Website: crate-barrel
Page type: cart
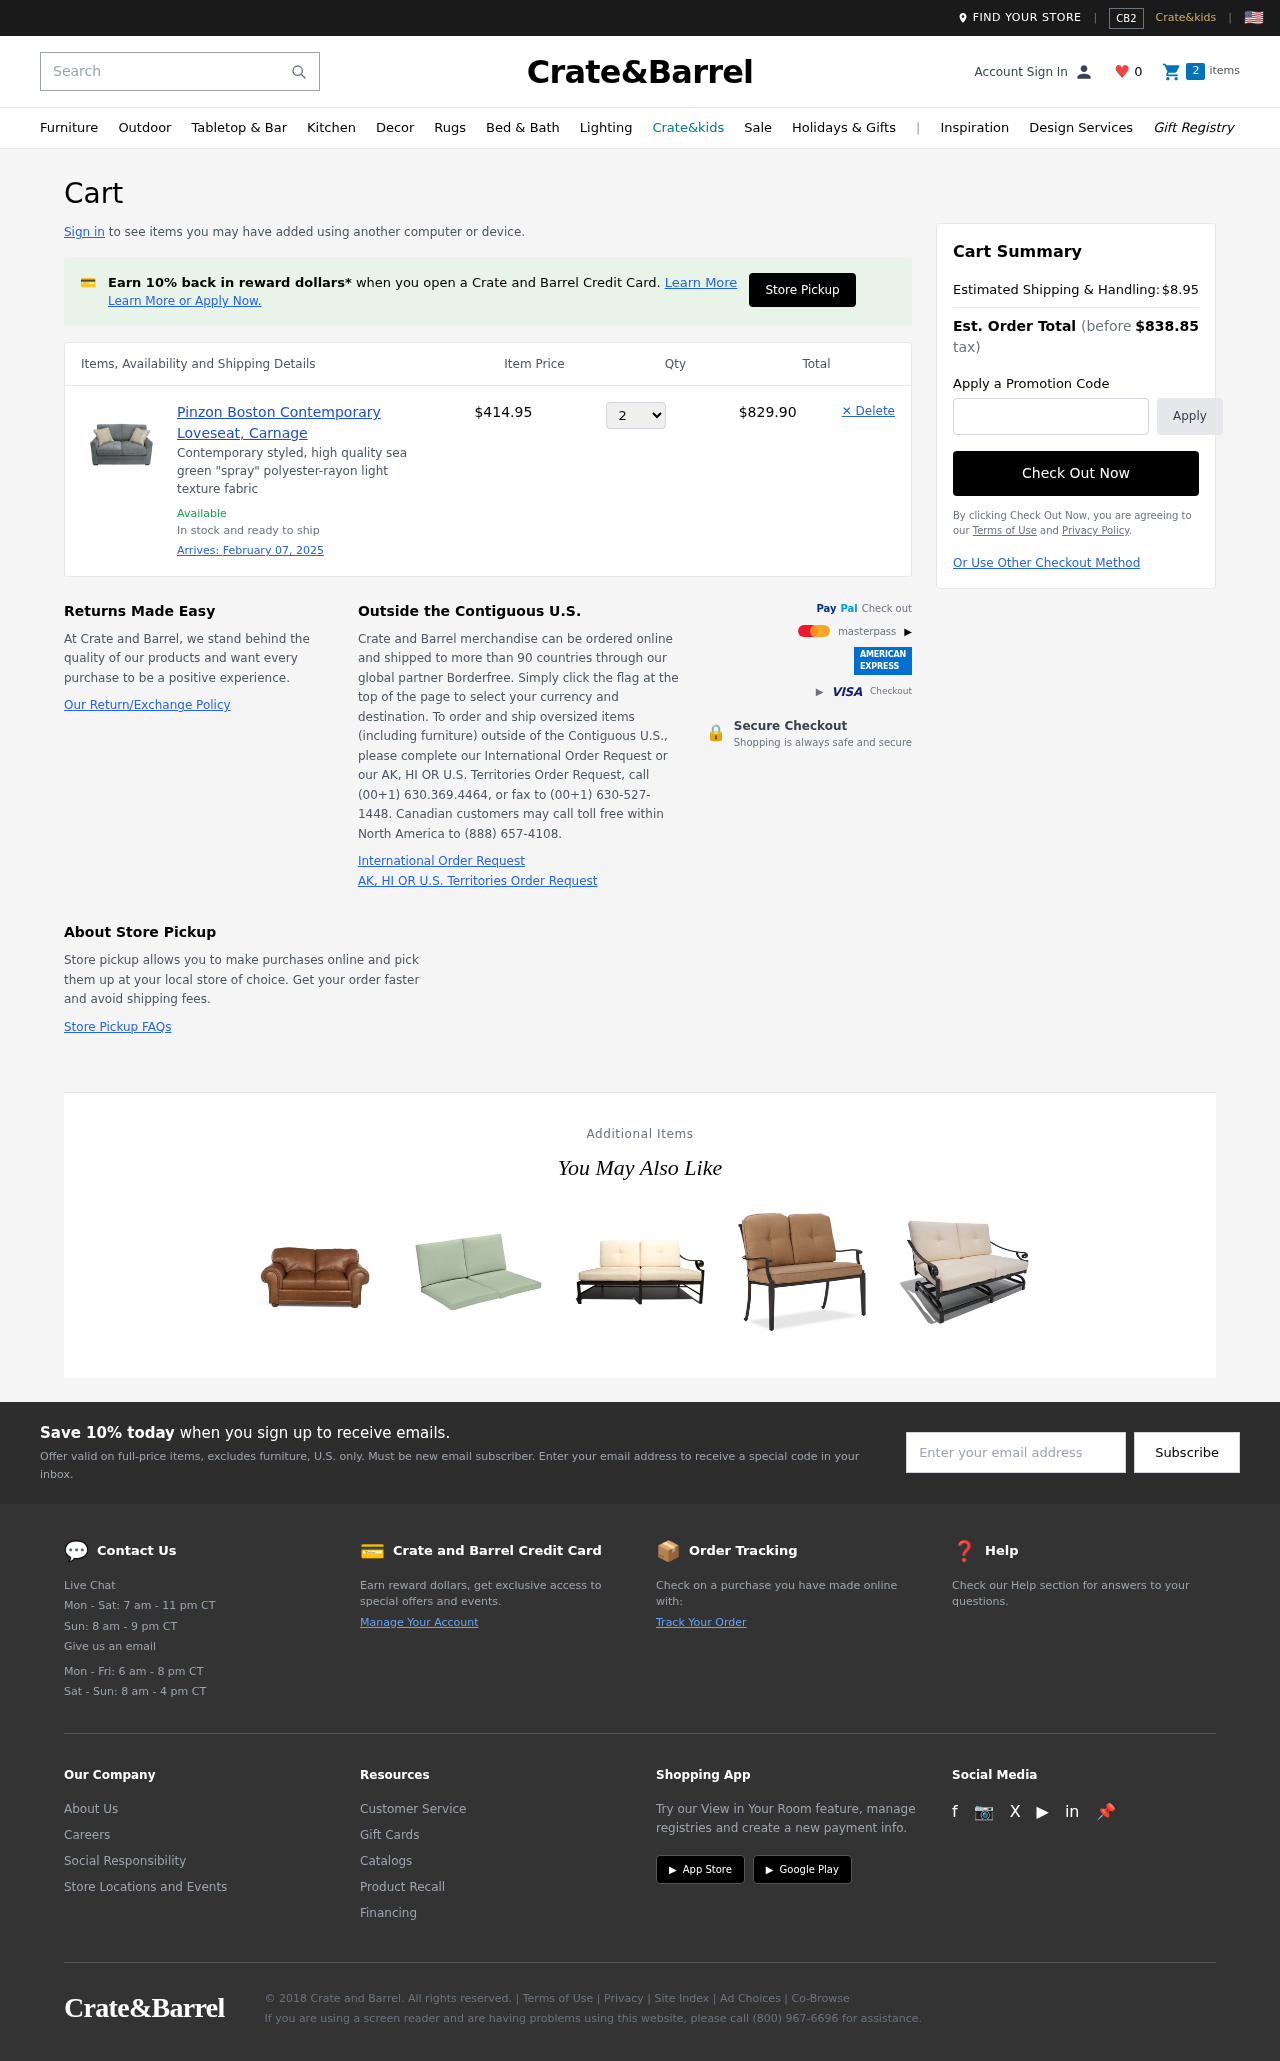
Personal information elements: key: PII_PROMO_CODE
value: FALL25
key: PII_EMAIL
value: katherine_figueroa@yahoo.com
Product elements: key: PRODUCT1_DESC
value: Contemporary styled, high quality sea green "spray" polyester-rayon light texture fabric
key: PRODUCT1_NAME
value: Pinzon Boston Contemporary Loveseat, Carnage
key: PRODUCT1_PRICE
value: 414.95
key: PRODUCT1_QUANTITY
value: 2
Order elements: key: ORDER_DELIVERY_DATE
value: February 07, 2025
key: ORDER_SUBTOTAL
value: $829.90
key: ORDER_SHIPPING_COST
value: $8.95
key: ORDER_TOTAL
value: $838.85